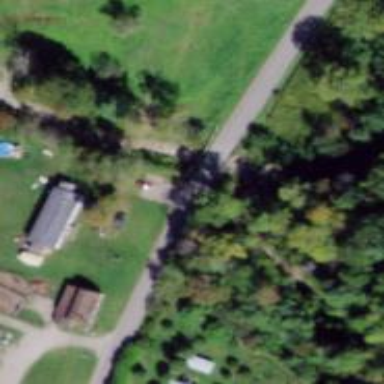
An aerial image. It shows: Unclassified road with bridge.